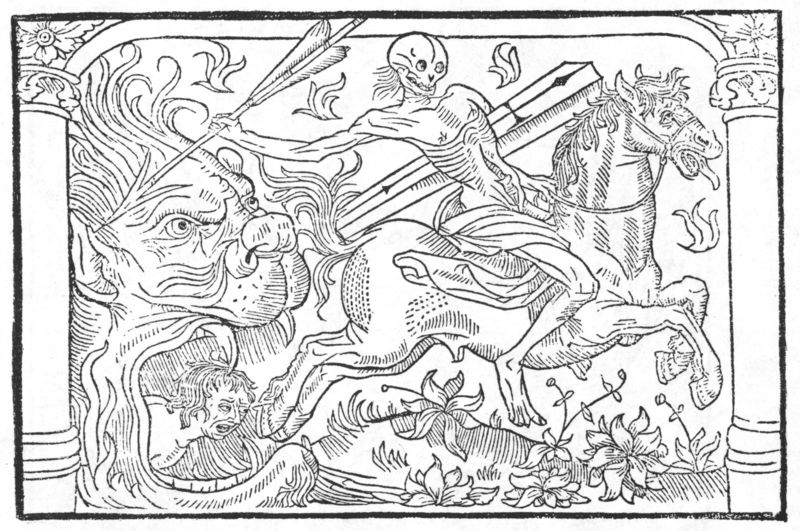
Titel: Kalendrier et compost des bergiers
Schlagwörter: körper, blumen, säule, säulen, zeichnung, blüte, blüten, architektur, barock, mensch, rahmen, schädel, tod, tot, erde, pflanzen, pferd, reiter, mähne, ritt, zaumzeug, holzschnitt, angst, untergang, spitz, flucht, vanitas, flamme, linie, druck, stich, totenkopf, zähne, sarg, ende, apokalypse, hölle, maul, löwe, speer, kupferstich, pfeil, ungeheuer, drache, untier, totentanz, rachen, reisszähne, jüngstes gereicht, 1500, ore leonis, neuanfang